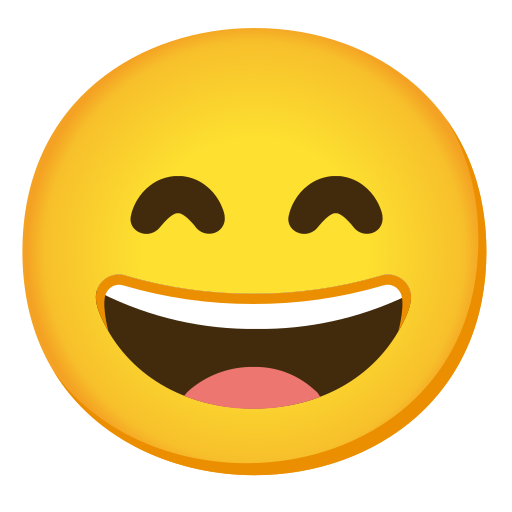
Emoji: 😄